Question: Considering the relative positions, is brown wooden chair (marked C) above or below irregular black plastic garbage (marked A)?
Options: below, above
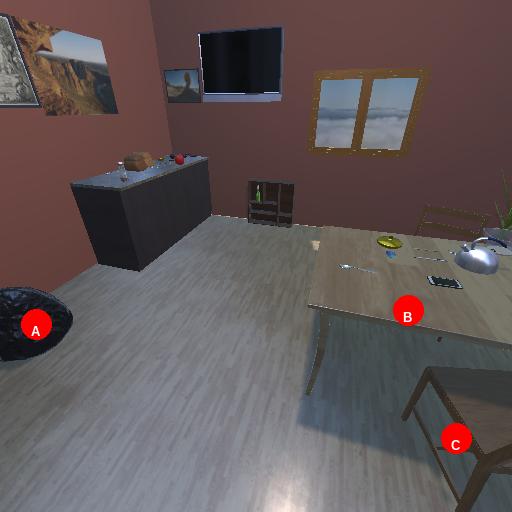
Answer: below